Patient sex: M
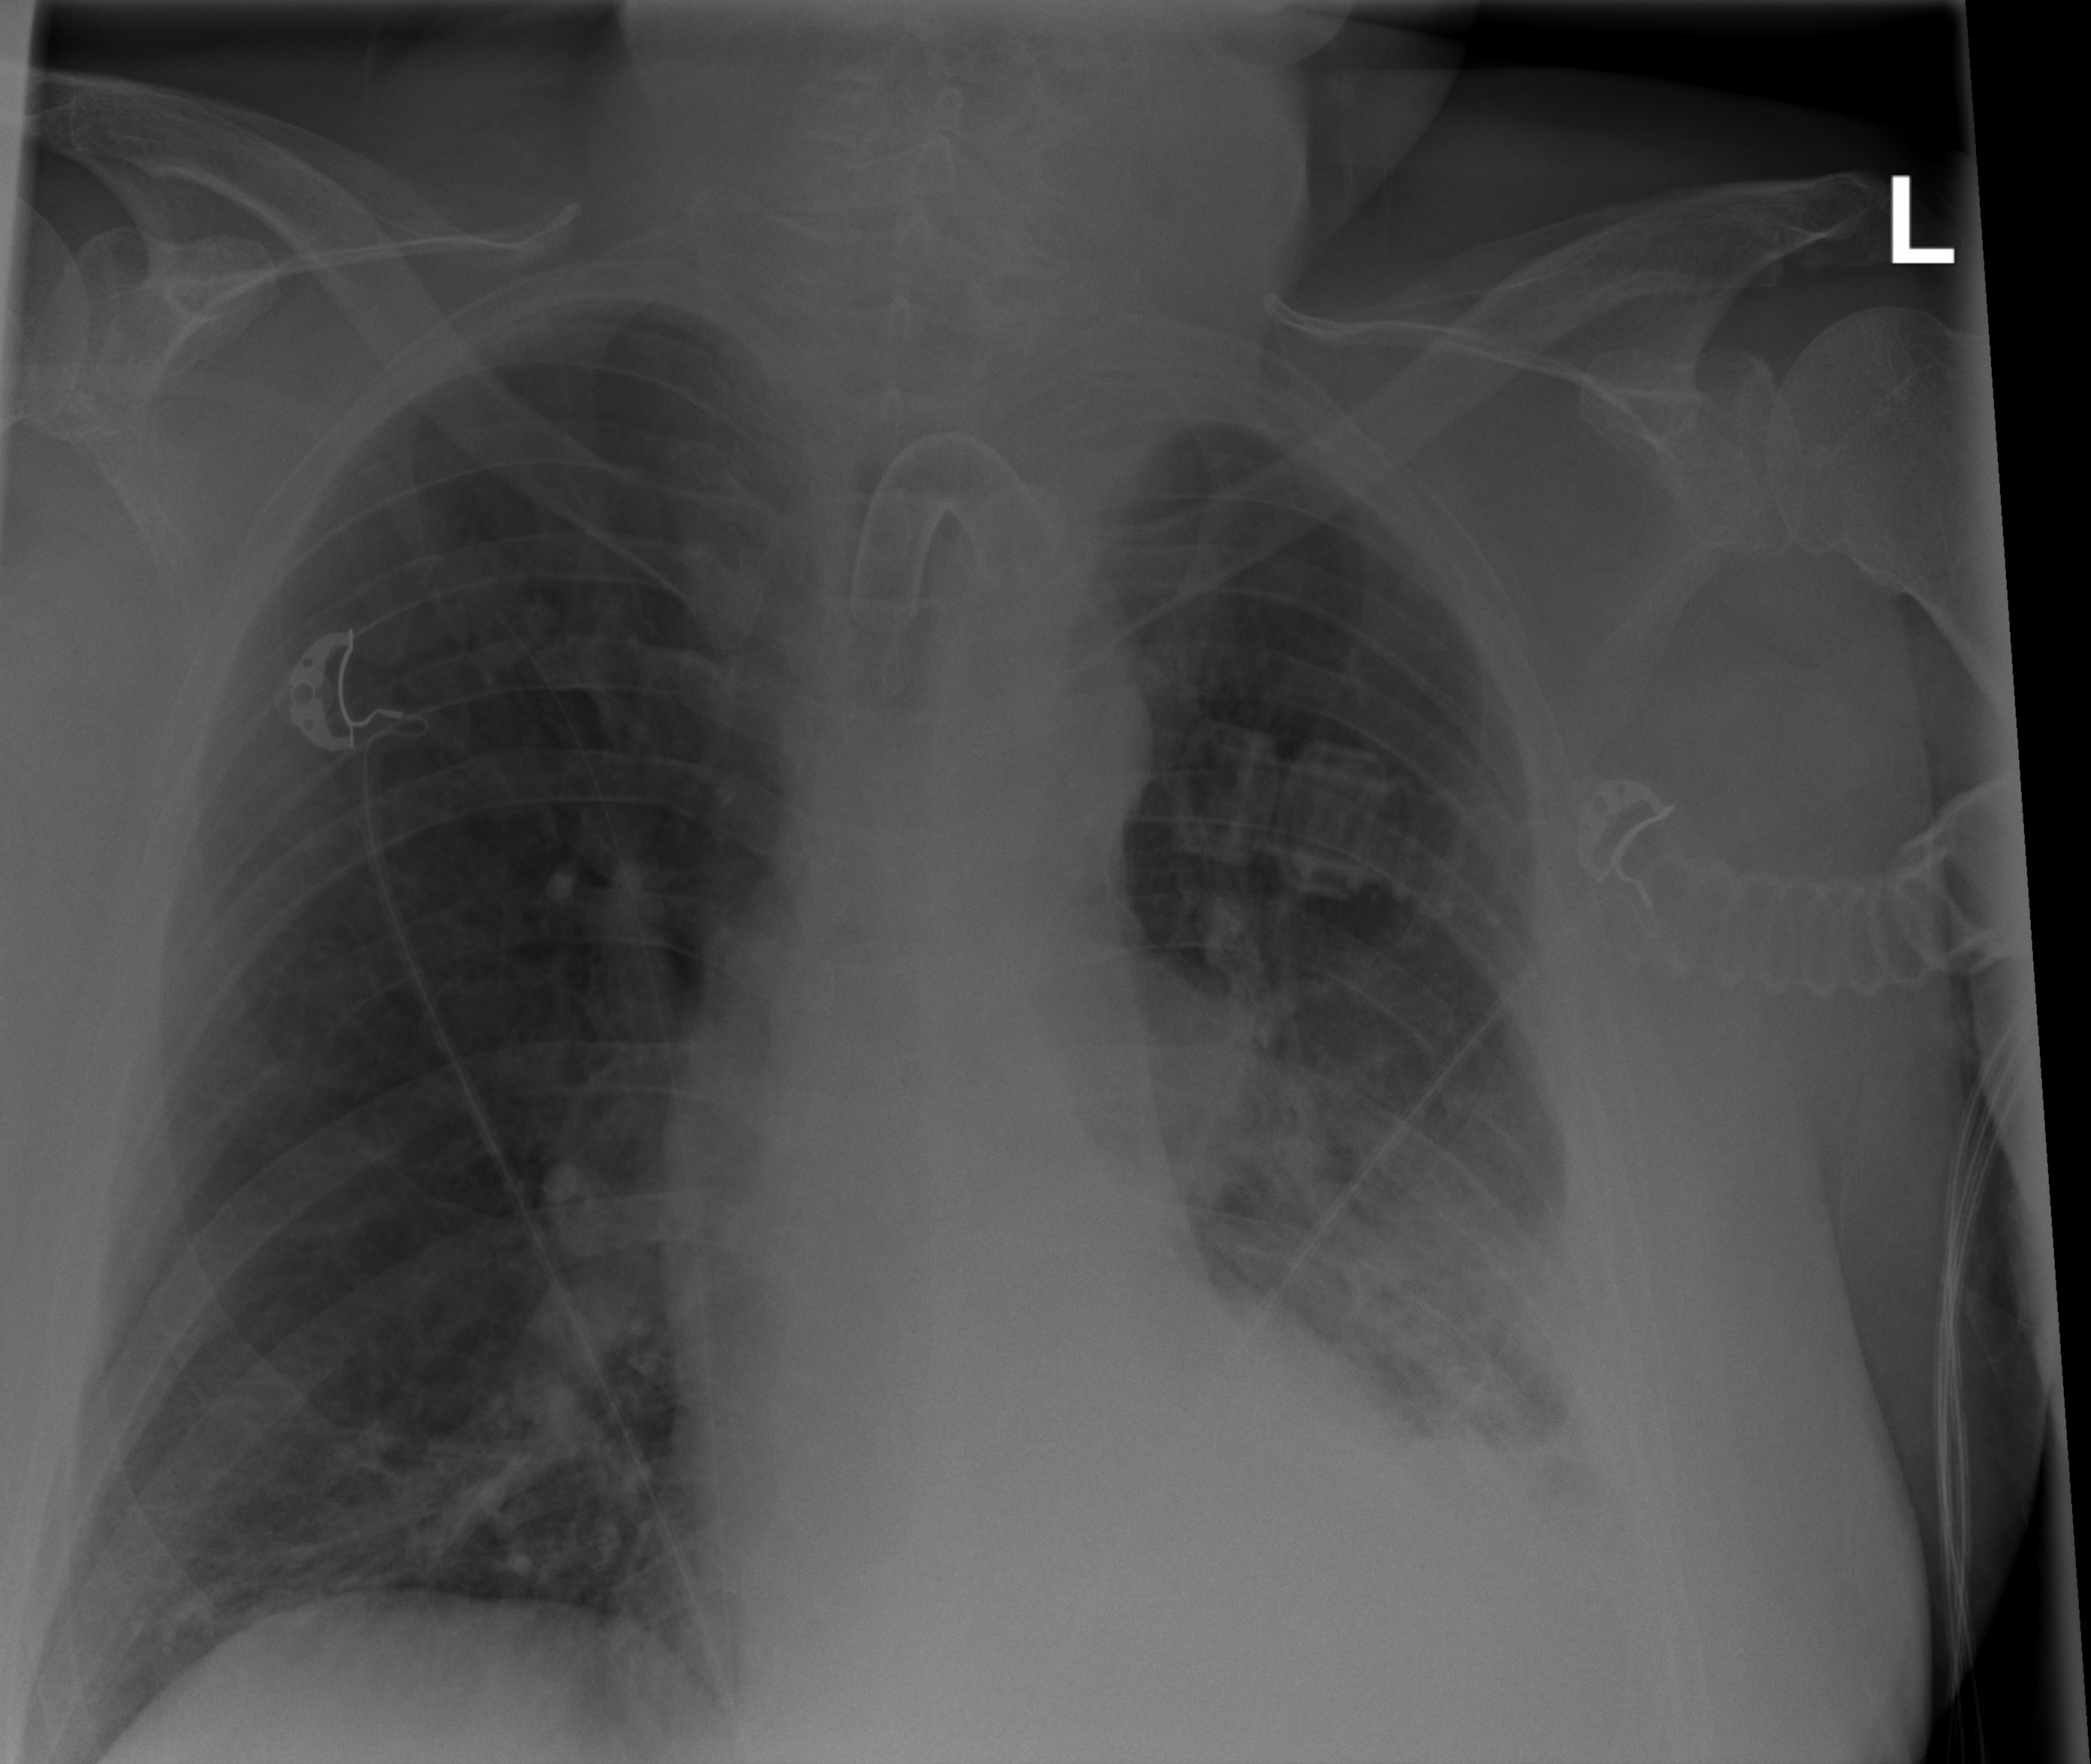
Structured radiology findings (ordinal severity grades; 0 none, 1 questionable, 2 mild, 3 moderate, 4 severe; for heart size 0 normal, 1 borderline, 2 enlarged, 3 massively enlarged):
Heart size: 1
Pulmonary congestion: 0
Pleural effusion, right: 0
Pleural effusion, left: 2
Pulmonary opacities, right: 0
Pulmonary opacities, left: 2
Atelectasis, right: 2
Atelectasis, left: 2